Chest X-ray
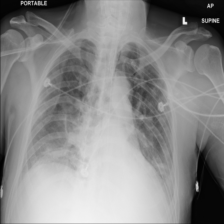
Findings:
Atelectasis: positive
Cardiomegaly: negative
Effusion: positive
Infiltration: negative
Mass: negative
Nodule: negative
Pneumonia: negative
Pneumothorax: negative
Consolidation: negative
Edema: negative
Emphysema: negative
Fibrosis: negative
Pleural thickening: negative
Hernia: negative